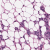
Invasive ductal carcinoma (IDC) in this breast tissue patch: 0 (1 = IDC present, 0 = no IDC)